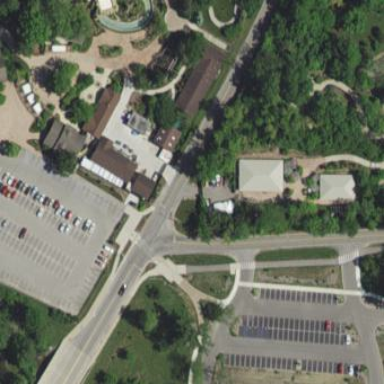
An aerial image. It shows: Pedestrian road.